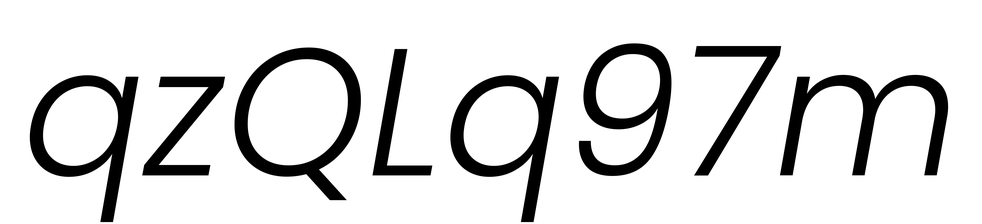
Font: Poppins-LightItalic